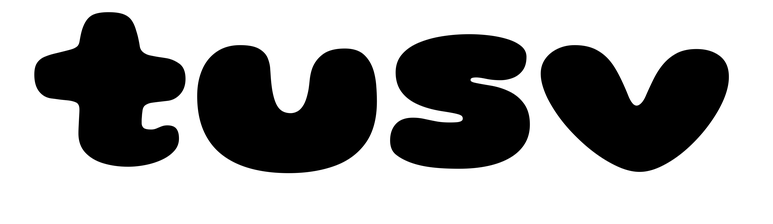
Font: Gluten_Black